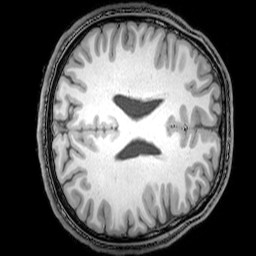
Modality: T1w
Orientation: axial
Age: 23
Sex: male
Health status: healthy
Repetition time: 0.081 s
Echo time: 0.037 s